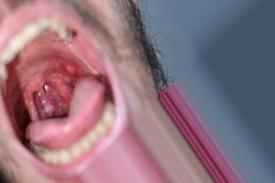
Condition: Mouth Ulcer